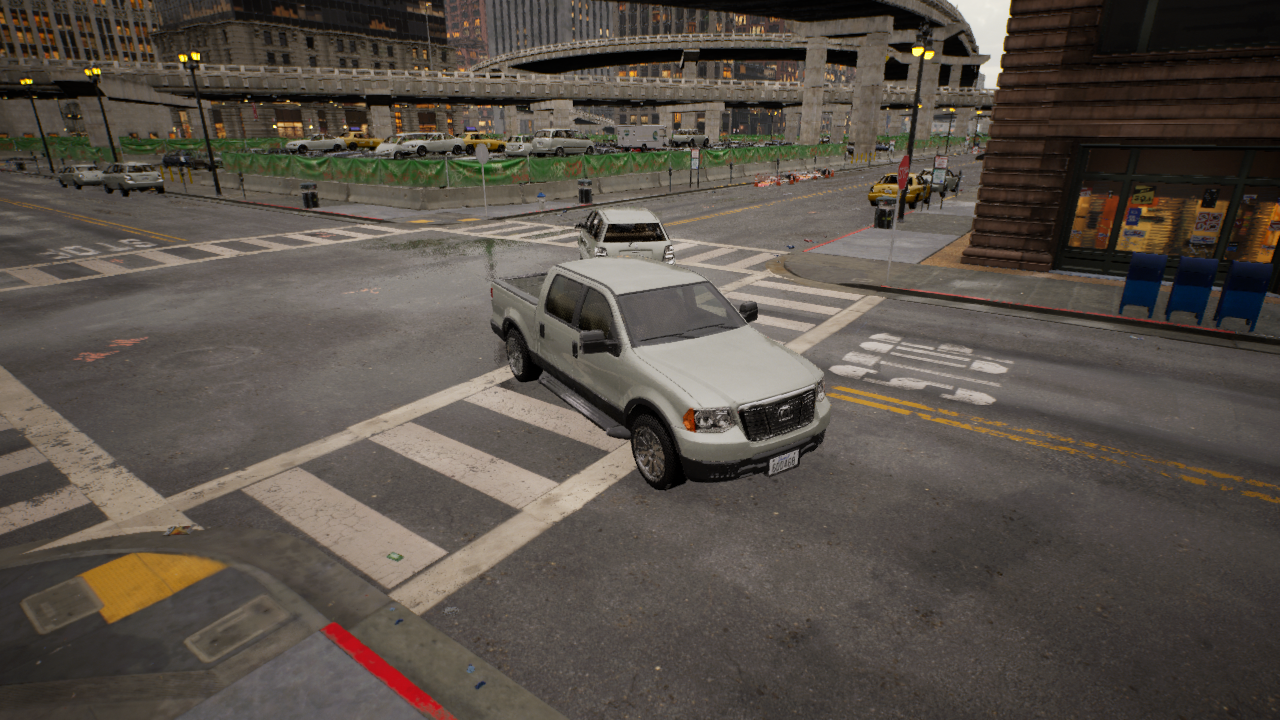
Venue: intersection
Lighting: golden hour
Vehicle rig: pickup